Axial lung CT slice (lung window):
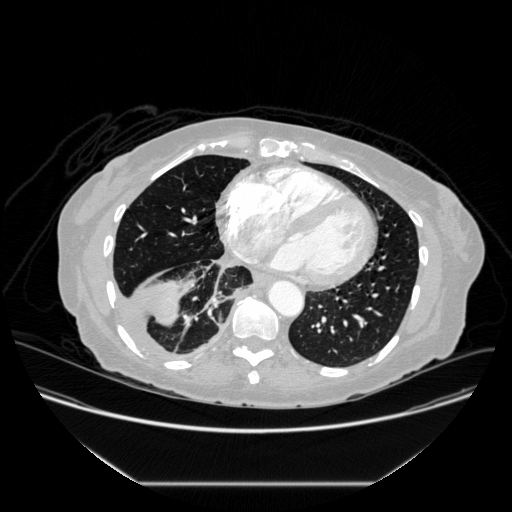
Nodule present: no